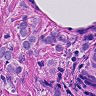
Metastatic tissue present: yes